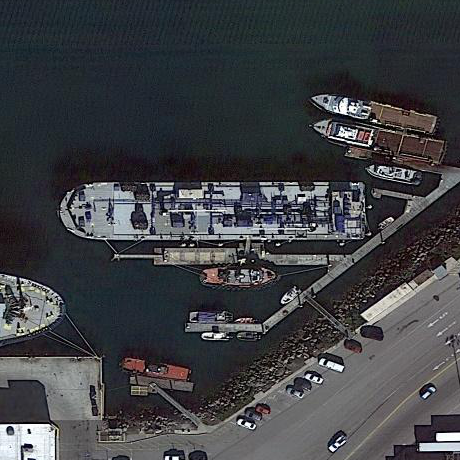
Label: civil